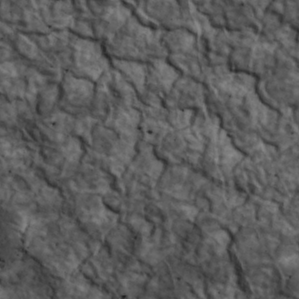
Label: non_frost